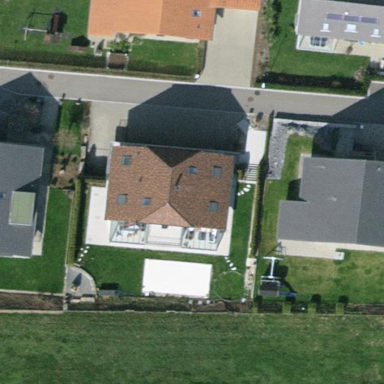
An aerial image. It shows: Detached building with half-hipped tile roof.